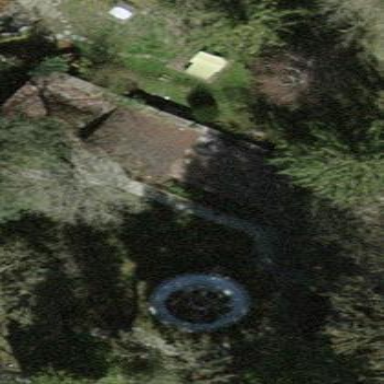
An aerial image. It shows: Shed building.